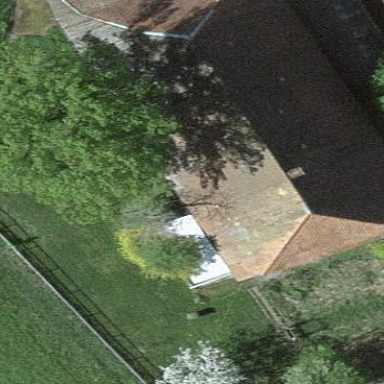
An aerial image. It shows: Farm building.